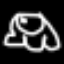
Label: frog